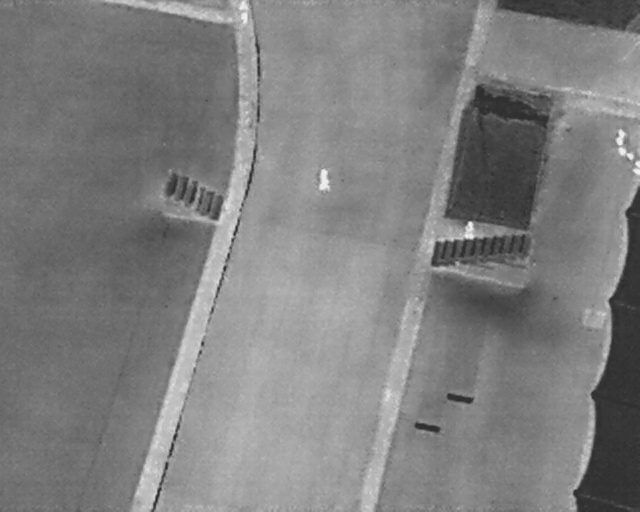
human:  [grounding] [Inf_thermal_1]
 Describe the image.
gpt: In the satellite image, there is  <ref>1 medium person </ref> <box>[[36, 0, 40, 3, 2]]</box> located at top,  <ref>1 medium person </ref> <box>[[48, 34, 52, 36, 2]]</box> located at center,  <ref>1 medium person </ref> <box>[[71, 43, 75, 45, 2]]</box> located at right.